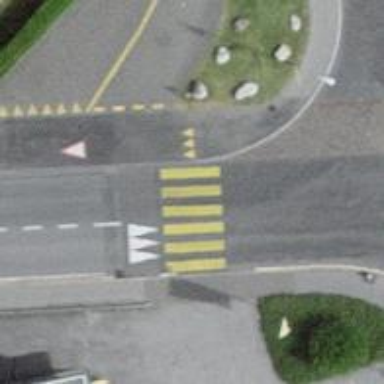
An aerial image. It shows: Zebra crossing on the road.